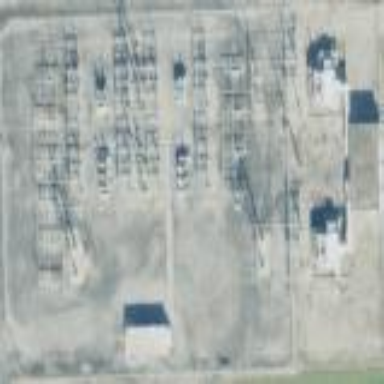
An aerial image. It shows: Industrial substation surrounded by fence.